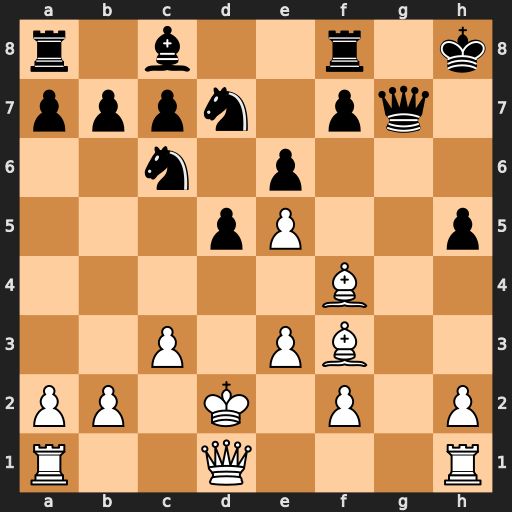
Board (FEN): r1b2r1k/pppn1pq1/2n1p3/3pP2p/5B2/2P1PB2/PP1K1P1P/R2Q3R
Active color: w
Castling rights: -
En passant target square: -
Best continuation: Rg1 Qxg1 Qxg1